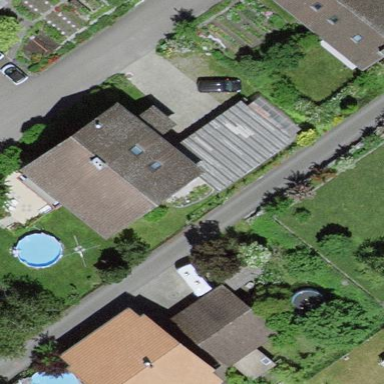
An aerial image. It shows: Residential building.